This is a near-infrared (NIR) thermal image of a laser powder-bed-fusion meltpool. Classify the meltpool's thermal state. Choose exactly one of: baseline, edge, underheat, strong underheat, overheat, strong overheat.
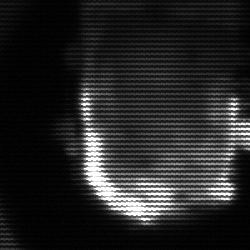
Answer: baseline